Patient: sex M, age 77
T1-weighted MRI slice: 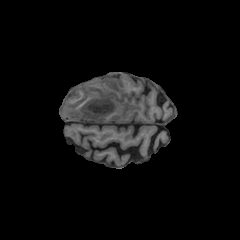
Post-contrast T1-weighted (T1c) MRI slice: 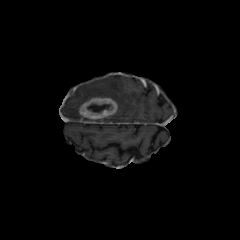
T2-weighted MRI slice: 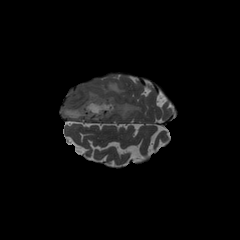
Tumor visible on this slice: yes
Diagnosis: Glioblastoma, IDH-wildtype
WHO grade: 4